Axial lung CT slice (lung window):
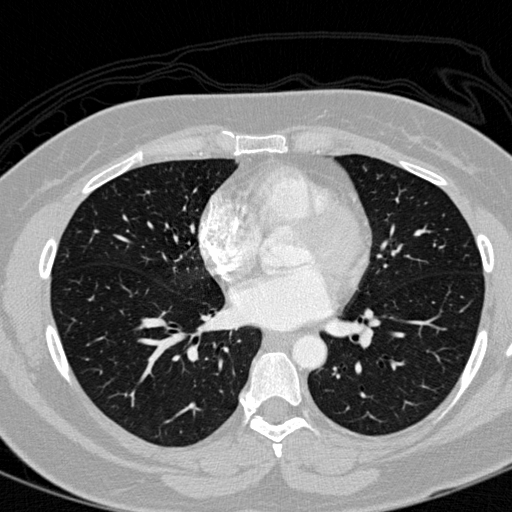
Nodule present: no